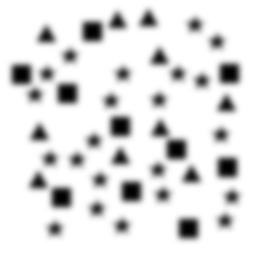
Squares: 10
Triangles: 10
Stars: 22
Total shapes: 42